【题型】选择题　【知识点】函数　【难度】easy
如图，函数$y=\dfrac{k}{x}(k\neq 0)$和$y=\dfrac{2}{x}$的部分图像与直线$y=a(a>0)$分别交于$A$、$B$两点，如果$\triangle ABO$的面积是$2.5$，则$k$的值为（ ）

\vspace{0.5em}
\noindent A．$3$ \hfill B．$-3$ \hfill C．$\dfrac{3}{2}$ \hfill D．$-\dfrac{3}{2}$
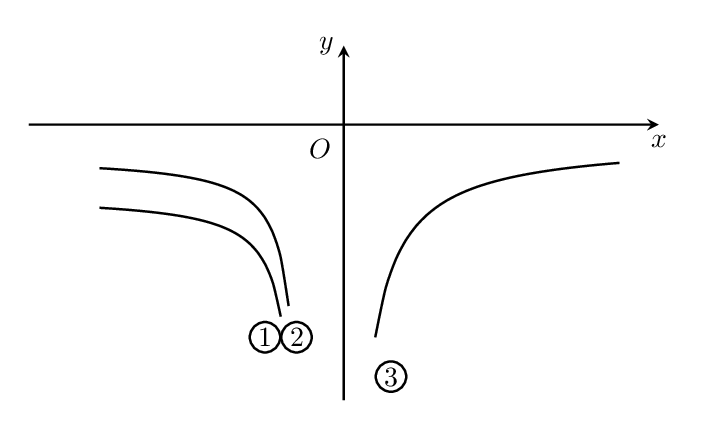
【解答】
\noindent\textbf{【答案】} B

\vspace{0.5em}
\noindent\textbf{【分析】} 本题考查反比例函数$k$的几何意义，记$AB$交$y$轴于点$C$，根据$y=\dfrac{2}{x}$求出$S_{\triangle OBC}$，再由$S_{\triangle OAC}=S_{\triangle ABO}-S_{\triangle OBC}$求出$S_{\triangle OAC}$，即可解题．

\vspace{0.5em}
\noindent\textbf{【详解】} 解：记$AB$交$y$轴于点$C$，如图所示：

\vspace{0.5em}
% 若需插入原图，可添加：\includegraphics[width=0.6\textwidth]{your_image.png}
\vspace{0.5em}
\noindent 由$y=\dfrac{2}{x}$知，$S_{\triangle OBC}=1$，\\
\hspace*{1em}$\because \triangle ABO$的面积是$2.5$，\\
\hspace*{1em}$\therefore S_{\triangle OAC}=S_{\triangle ABO}-S_{\triangle OBC}=2.5-1=1.5$，\\
\hspace*{1em}$\because |k|=2S_{\triangle OAC}=3$，\\
\hspace*{1em}$\therefore k=-3$，\\
\hspace*{1em}故选：B．